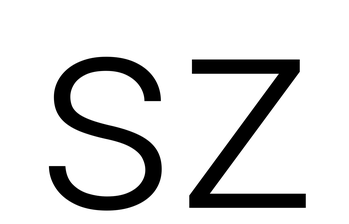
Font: Roboto_Light